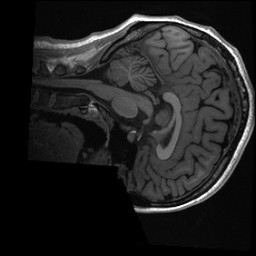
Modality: T1w
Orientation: sagittal
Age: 22
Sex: female